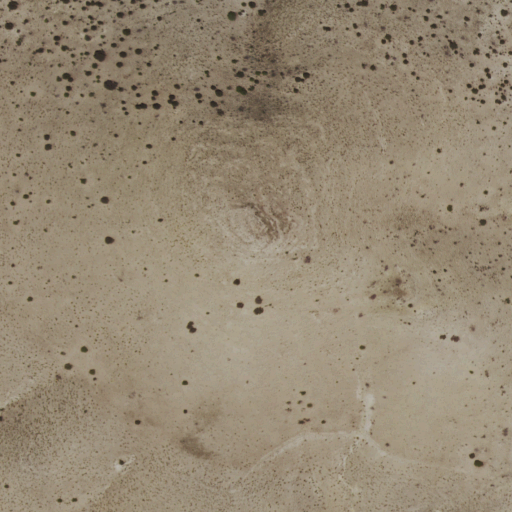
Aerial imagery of mountain in New Mexico named Plowman Peak containing shrub and grassland